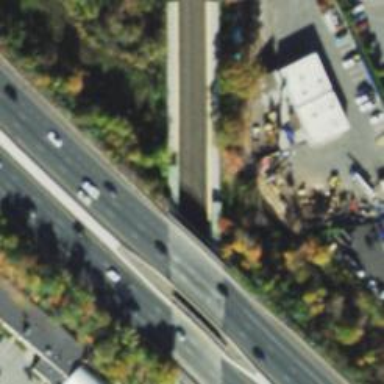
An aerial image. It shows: Bridge crossing over highway trunk expressway.